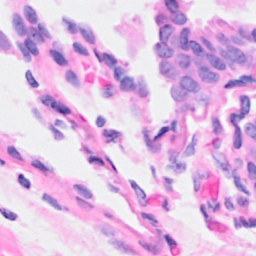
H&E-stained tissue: Breast